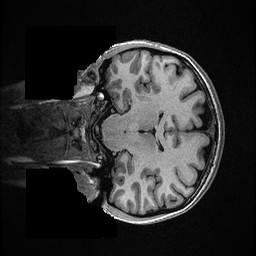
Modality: T1w
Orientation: coronal
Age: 29
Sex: female
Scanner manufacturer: ge
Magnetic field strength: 3 T
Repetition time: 0.006952 s
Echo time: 0.00292 s